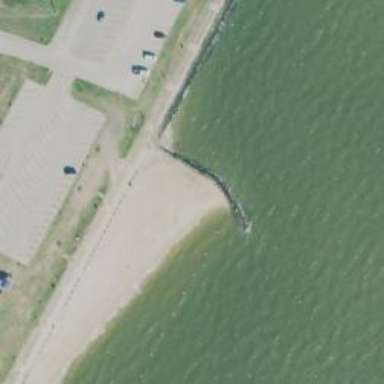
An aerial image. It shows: Breakwater structure.